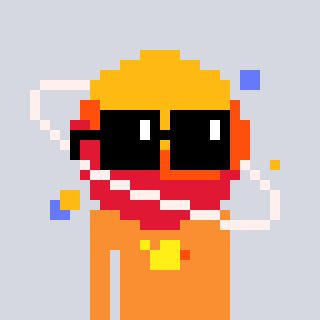
a pixel art character with square black sunglasses, a saturn-shaped head and a orange-colored body on a cool background